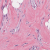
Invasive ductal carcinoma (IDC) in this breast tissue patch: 0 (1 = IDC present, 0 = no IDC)